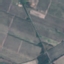
Land use / land cover class: PermanentCrop